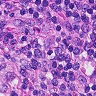
Metastatic tissue present: no